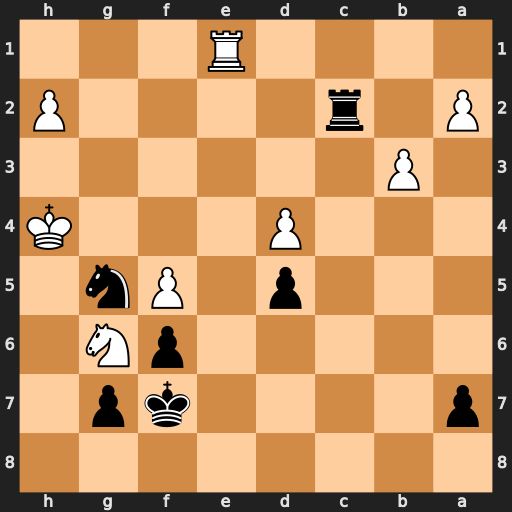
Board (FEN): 8/p4kp1/5pN1/3p1Pn1/3P3K/1P6/P1r4P/4R3
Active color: b
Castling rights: -
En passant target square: -
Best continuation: Nf3+ Kg3 Nxe1